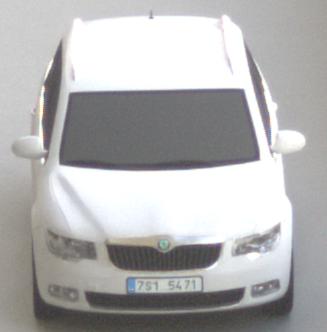
Make: Skoda
Model: Superb Combi 1.4 TSI
Detailed model: Superb (II) Combi
Model produced from: 2010/01
Model produced until: 2011/10
Doors: 5
Color: white
Road condition: dry road
Daytime: morning or afternoon
Contrast: medium contrast